Question: In my project, the words are pulled from the database and listed. Users register with google. I keep their favorite words in the database. But I want user to remove fav. I can't give the correct reference. I take the id of the word he clicked below and check if it is in Favorite words. If it is a favorite word, it should be deleted.
'''
private fun deleteFav(kelime_id: String) {
val userId = FirebaseAuth.getInstance().currentUser?.uid
val refUser = database.child("/users/${userId}/")
val key = refUser.push().key
val refFavori = refUser.child("/favorites/")
refFavori.addValueEventListener(object : ValueEventListener {
override fun onDataChange(dataSnapshot: DataSnapshot) {
for (childSnapshot in dataSnapshot.children) {
val favKelimeId = childSnapshot.child("kelime_id").value
Log.i("MEsagge", "inside for")
if (kelime_id == favKelimeId) {
Log.i("Mesagge", "inside if")
Log.i("Mesagge", "${childSnapshot.value}")
refFavori.child("$favKelimeId").removeValue()
}
//Log.i("Database", "child key = $childSnapshot.key")
//Log.i("Database", "fav key = $favKelimeId.key")
}
}
override fun onCancelled(databaseError: DatabaseError) {
// Getting Post failed, log a message
Log.w(TAG, "loadPost:onCancelled", databaseError.toException())
// ...
}
})
}
'''
##
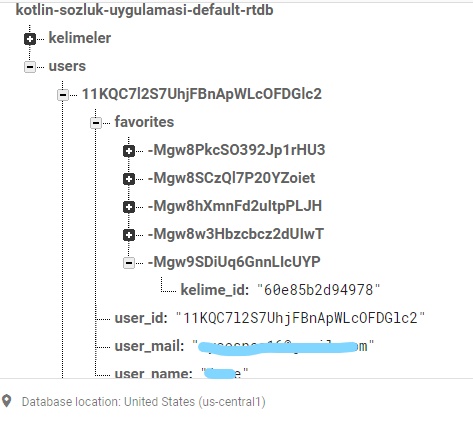
Answer: If you know the 'kelime_id' value of the node(s) to delete, you can use a query to look up what node(s) match that 'kelime_id' value:
'''
val refFavori = refUser.child("/favorites/")
var query = refFavori.orderByChild("kelime_id").equalTo(favKelimeId)
refFavori.addValueEventListener(object : ValueEventListener {
override fun onDataChange(dataSnapshot: DataSnapshot) {
for (childSnapshot in dataSnapshot.children) {
childSnapshot.getRef().removeValue()
}
}
...
'''
You'll note that this is a lot simpler, and as an added bonus this doesn't read all 'favorites' from the database so it'll be cheaper for you and your users too.
---
If your 'kelime_id' values are unique inside the 'favorites' node, consider using them as the key instead of generating a unique ID with 'push()'. By using the 'kelime_id' as the key, you can then delete the necessary node with just:
'''
refUser.child("favorites").child(favKelimeId).removeValue()
'''